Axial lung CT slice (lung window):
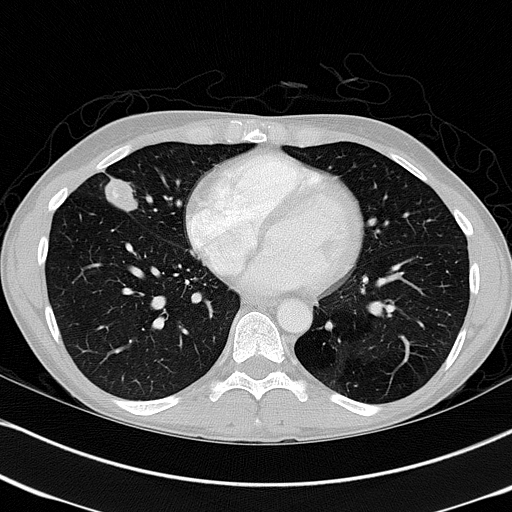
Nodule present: yes
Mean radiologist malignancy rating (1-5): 3